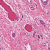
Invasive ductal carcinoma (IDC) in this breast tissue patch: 0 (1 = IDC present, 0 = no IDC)